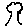
Label: tree